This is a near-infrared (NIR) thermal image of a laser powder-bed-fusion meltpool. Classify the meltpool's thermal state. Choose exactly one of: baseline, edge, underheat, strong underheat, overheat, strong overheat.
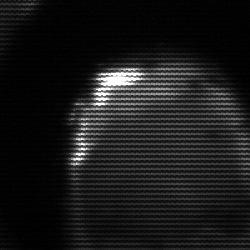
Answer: edge